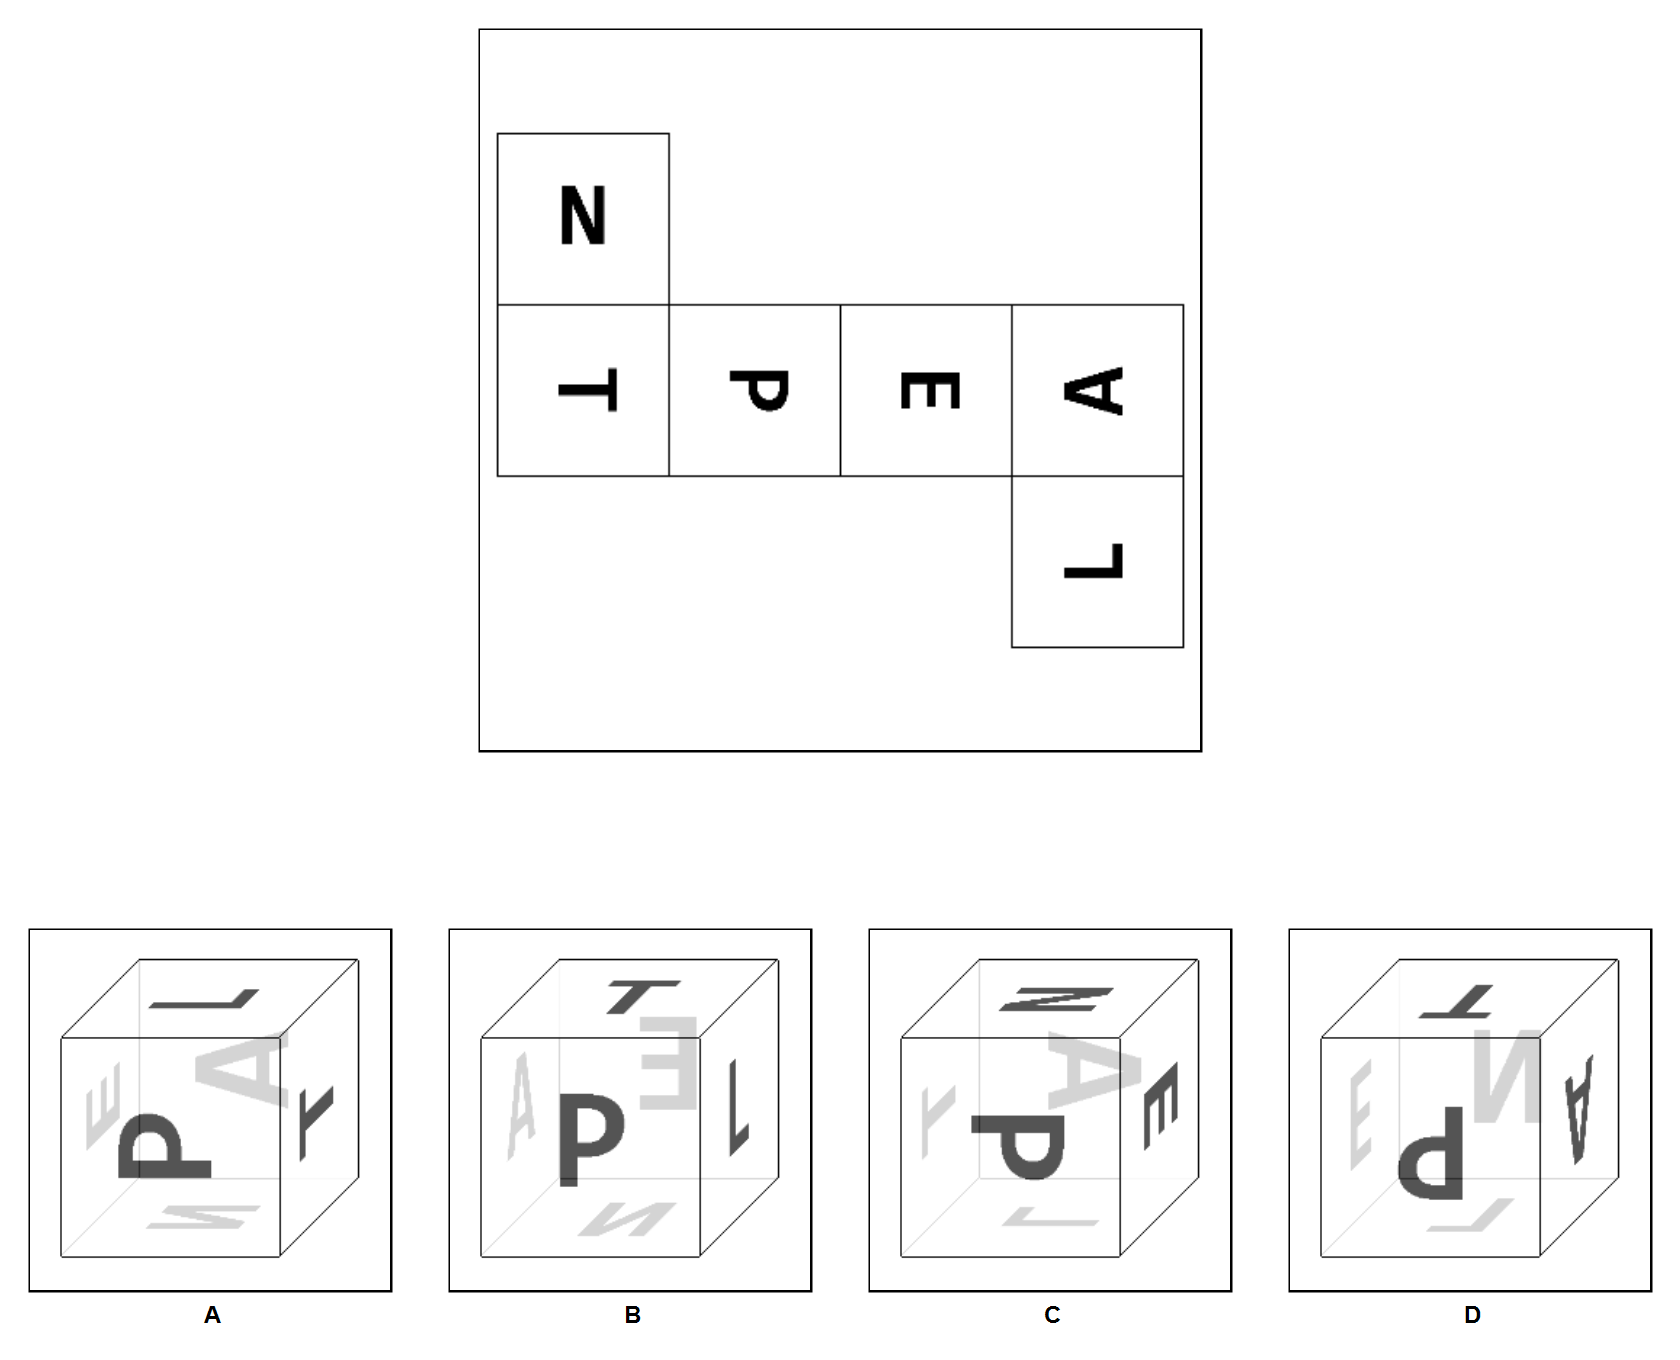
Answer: A